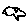
Label: bird